Question: I want to create a form inside a table and i need to have images and some text in the table. I know i can use #prefix and #suffix when creating a form but code like this:
'''
$form['example'] = array(
'#type' => 'textfield',
'#title' => t('Title'),
'#prefix' => '<table><tr><td>Some text</td><td><img some image></td>',
'#suffix' => '</tr></table>',
);
'''
is hard to read and debug.
So my question is can i create a form and then send it to a template file where i can set the form inside the table and add the other images and text i need to display.
This is how i want it to look:

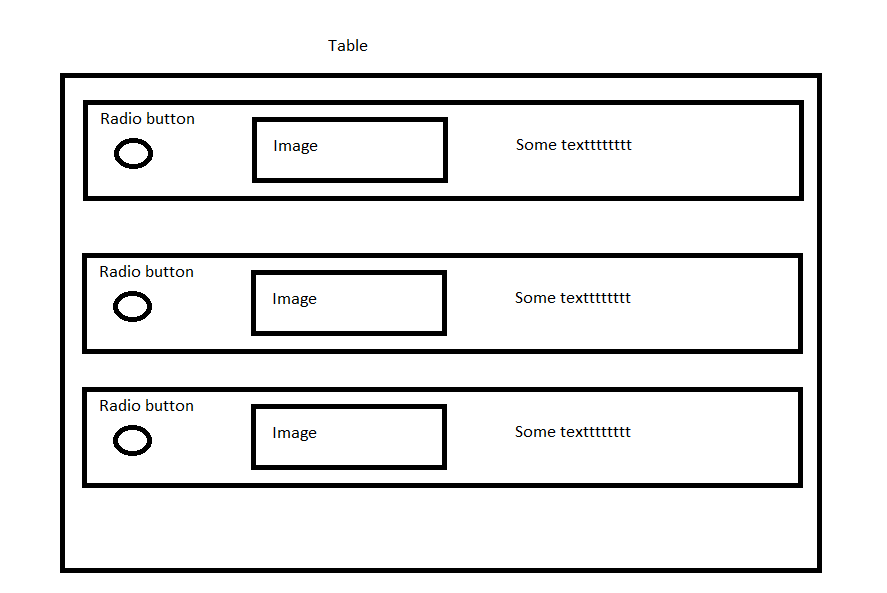
Answer: You can use a dedicated theme function (not a template) to customize a form. An example is from Drupal core is the <URL>.
The function build the variables used to call the table theme function (ie. 'theme('table', $variables));'). It render the selected form element inside the rows (using <URL> before the table.